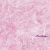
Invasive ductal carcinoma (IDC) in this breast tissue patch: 0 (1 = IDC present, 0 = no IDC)